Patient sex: F
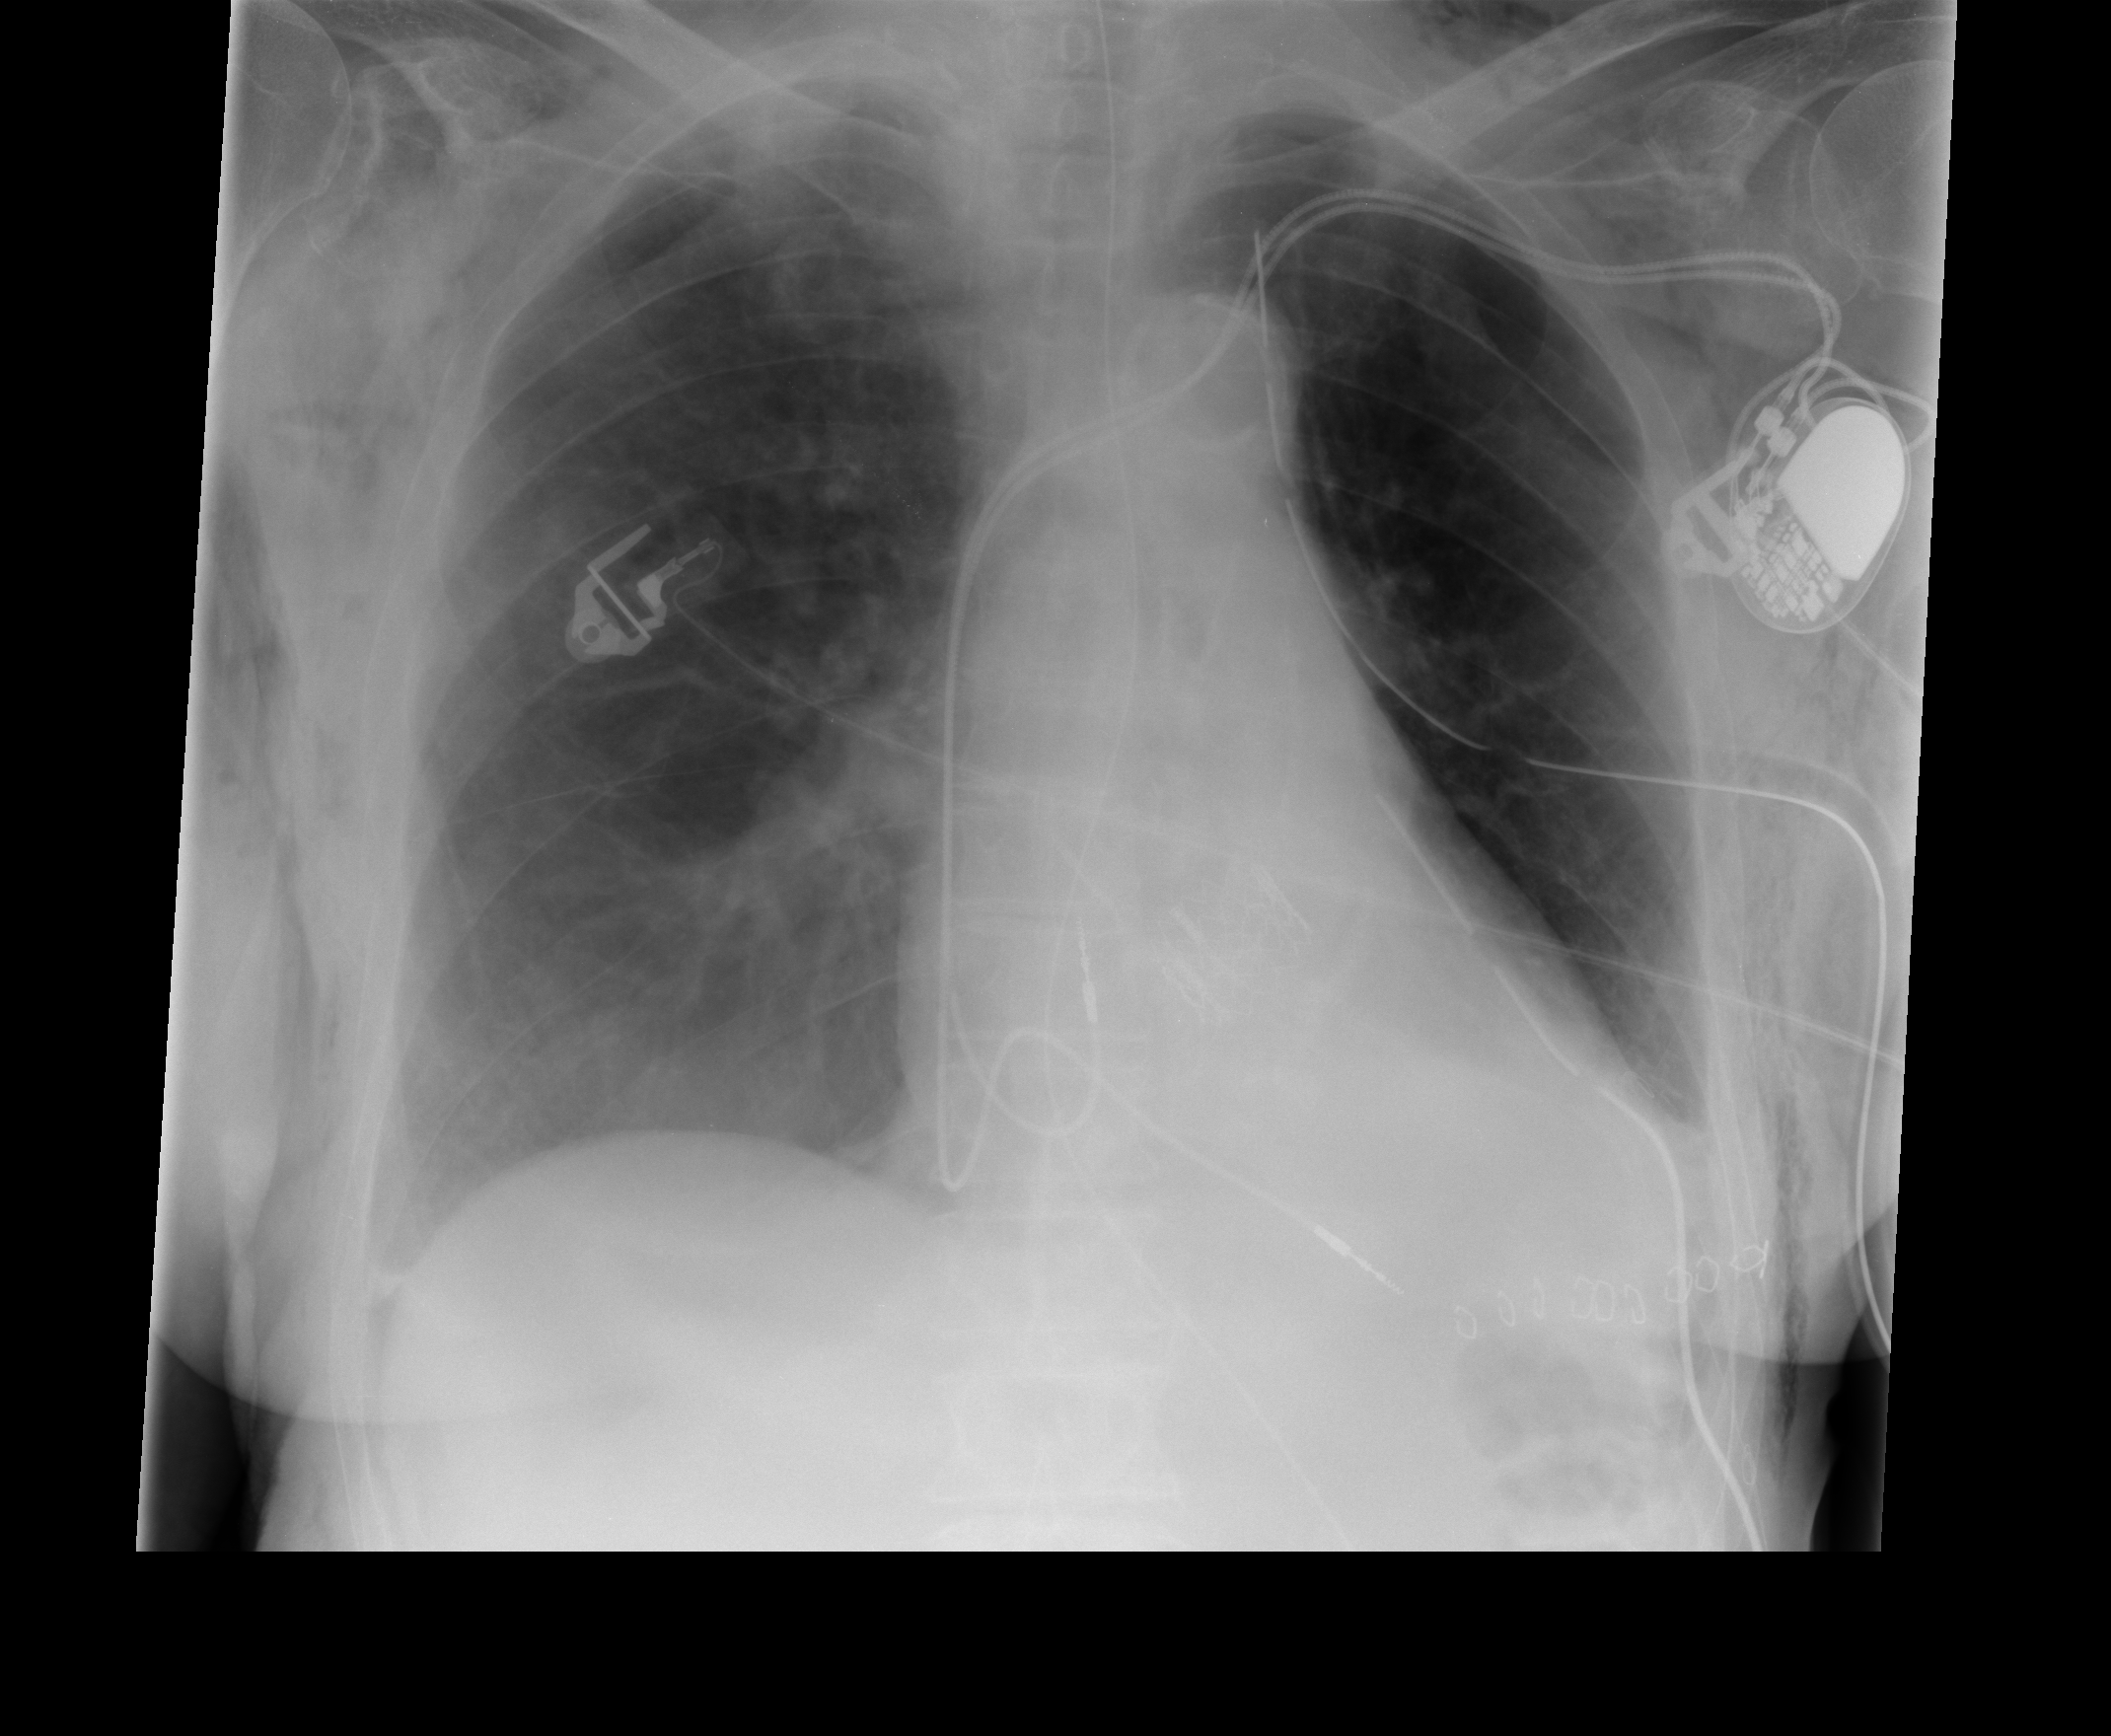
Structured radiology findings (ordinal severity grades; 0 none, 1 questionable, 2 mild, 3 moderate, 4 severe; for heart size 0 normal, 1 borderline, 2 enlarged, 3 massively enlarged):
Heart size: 0
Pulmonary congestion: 0
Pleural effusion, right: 1
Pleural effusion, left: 0
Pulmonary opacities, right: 0
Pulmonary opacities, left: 0
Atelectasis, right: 0
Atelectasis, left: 1